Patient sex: M
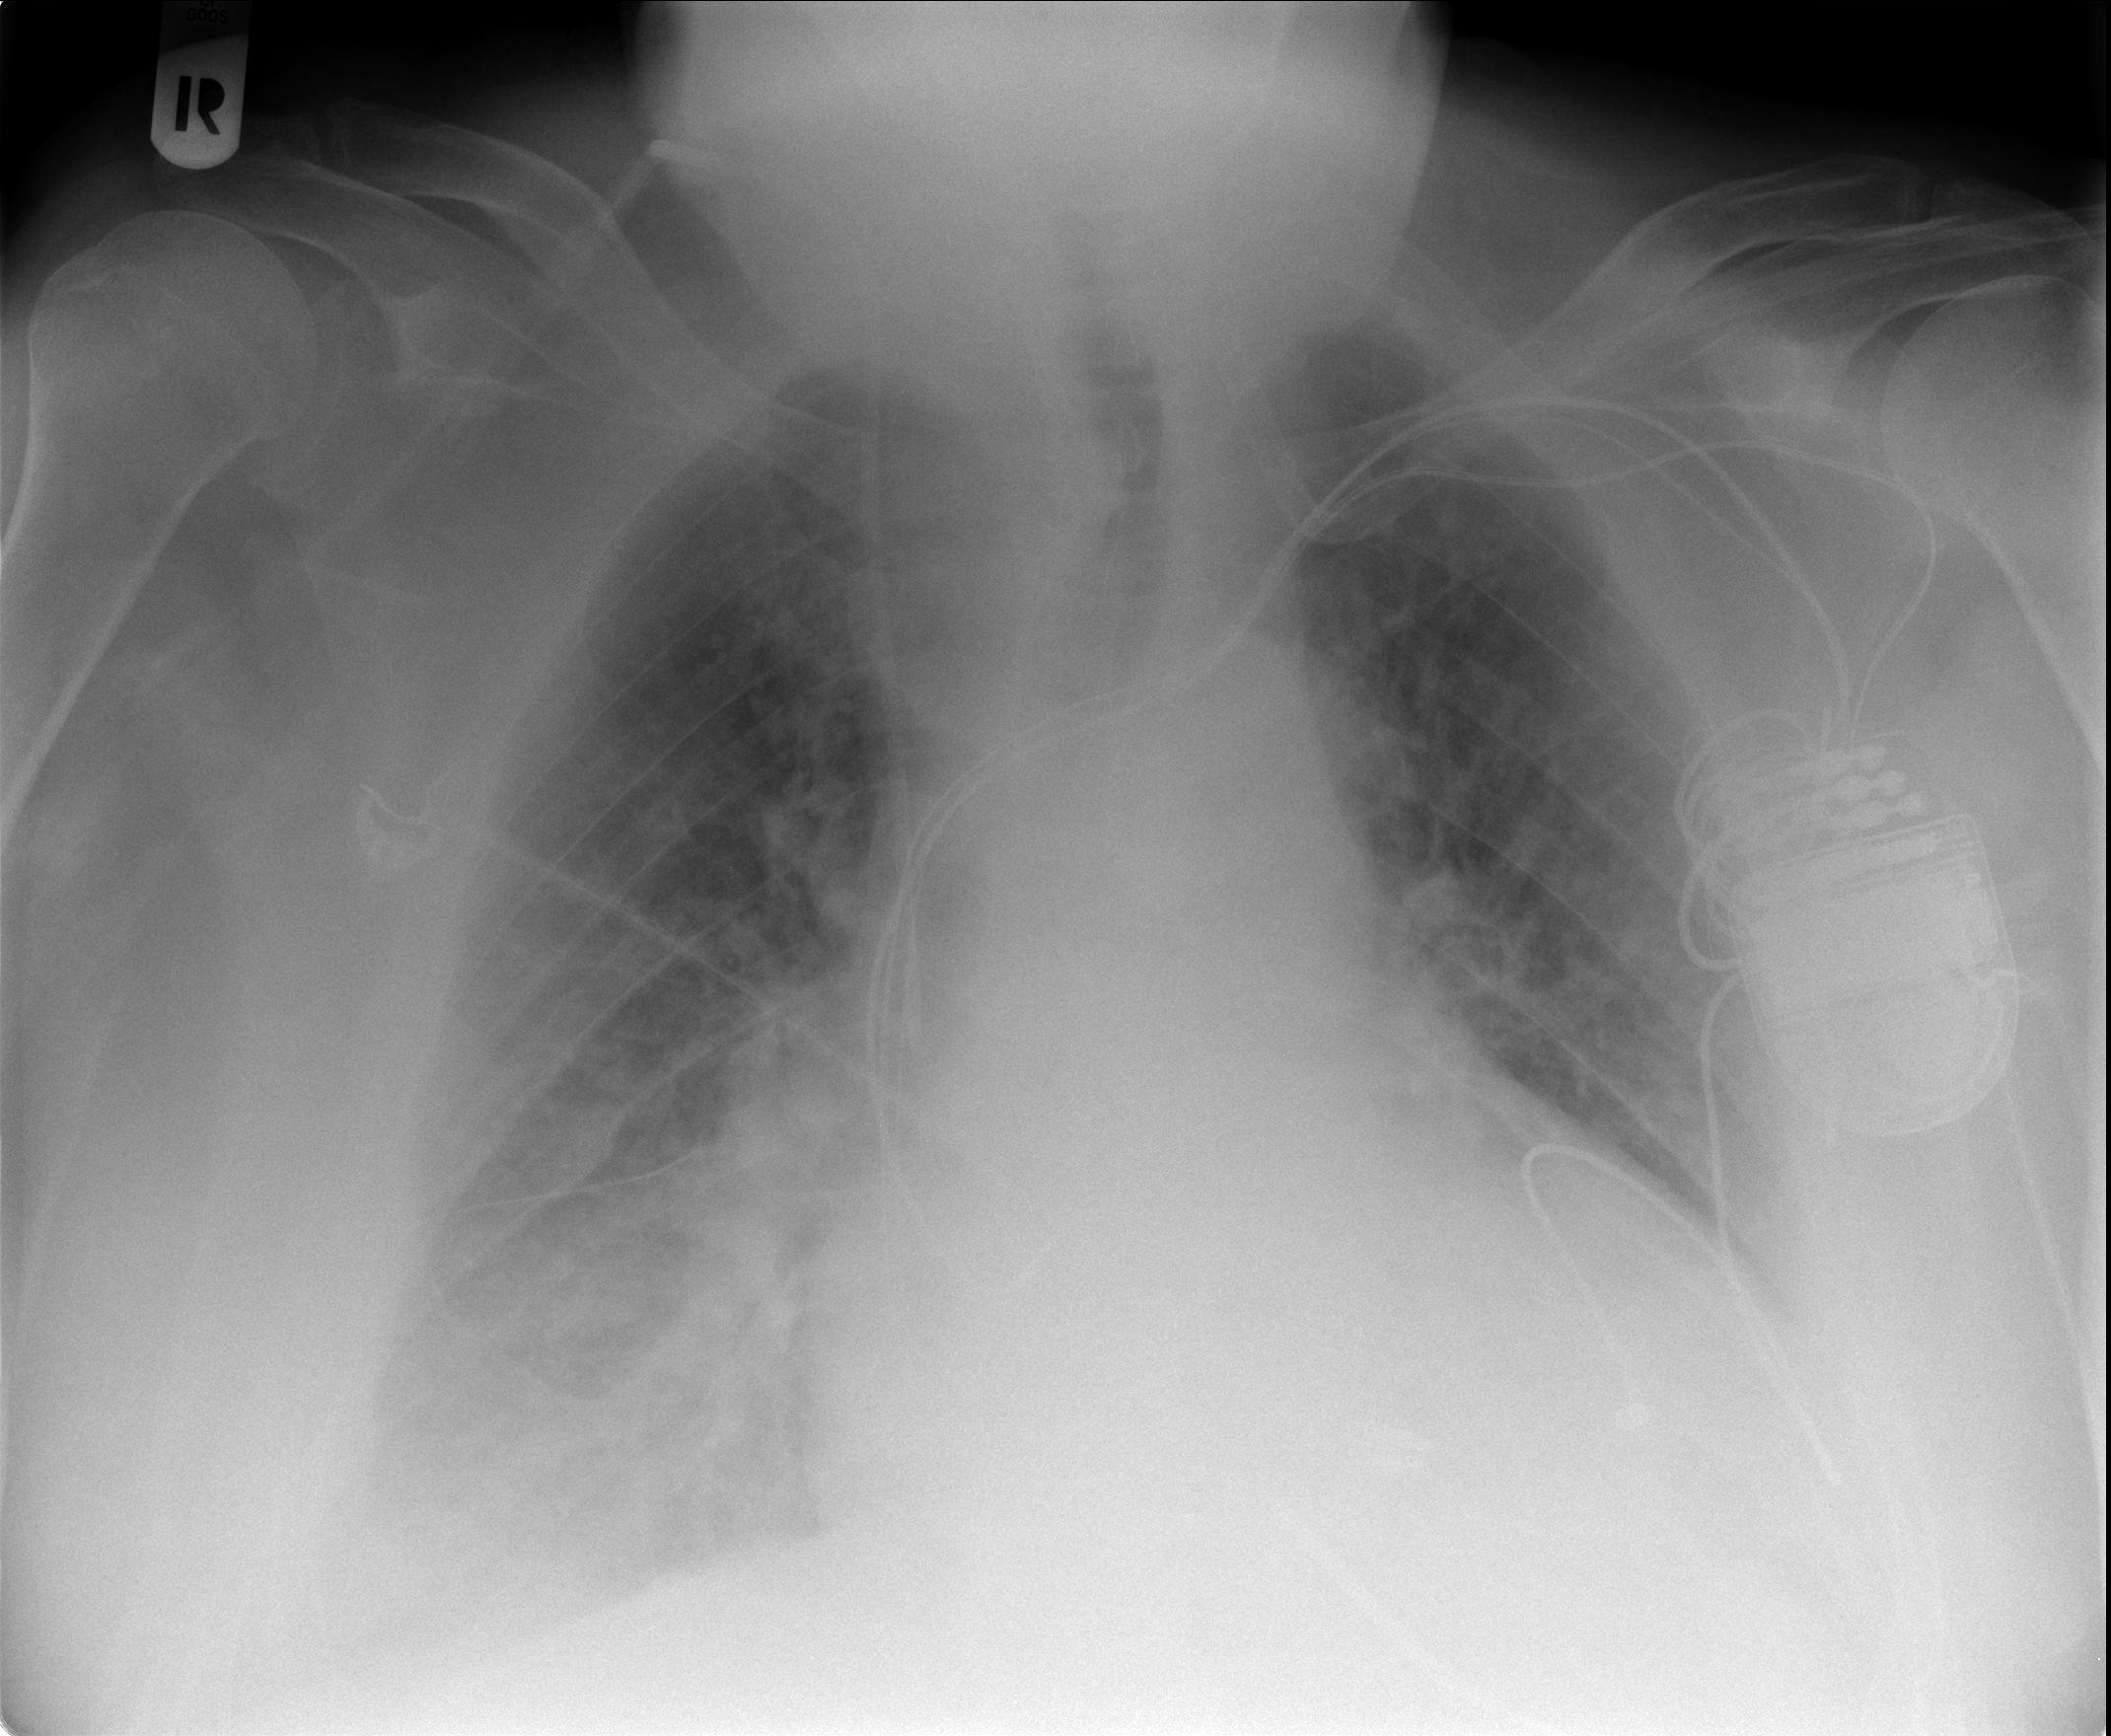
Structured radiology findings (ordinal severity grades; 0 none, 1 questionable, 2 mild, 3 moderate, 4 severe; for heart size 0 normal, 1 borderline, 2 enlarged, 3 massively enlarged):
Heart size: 2
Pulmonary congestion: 3
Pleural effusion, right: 2
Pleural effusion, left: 2
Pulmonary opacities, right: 2
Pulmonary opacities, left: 0
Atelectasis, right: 2
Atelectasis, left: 2